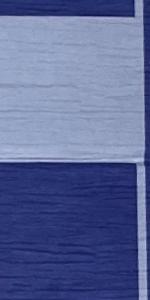
Label: Empty